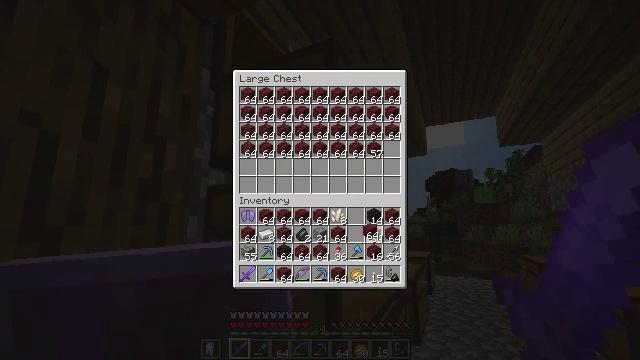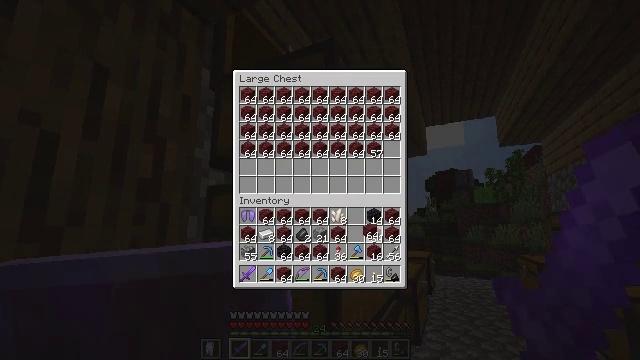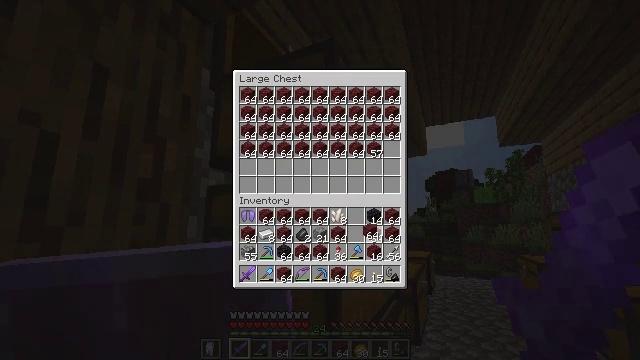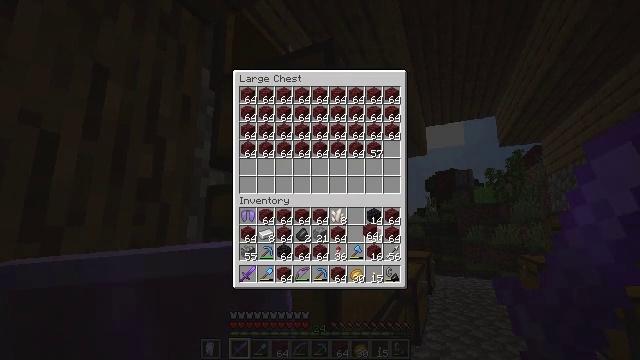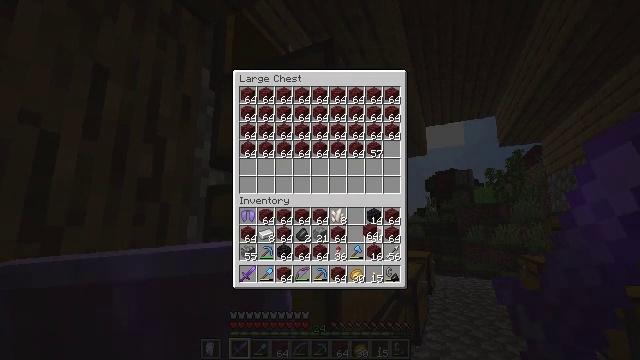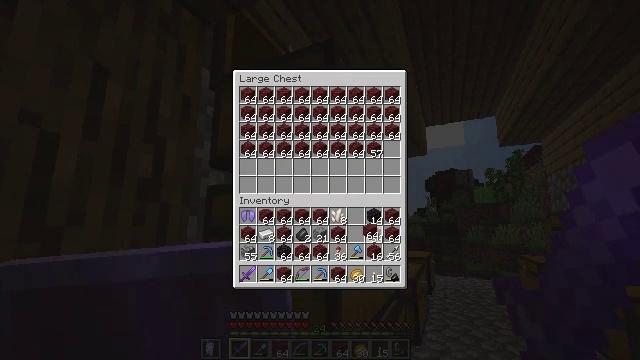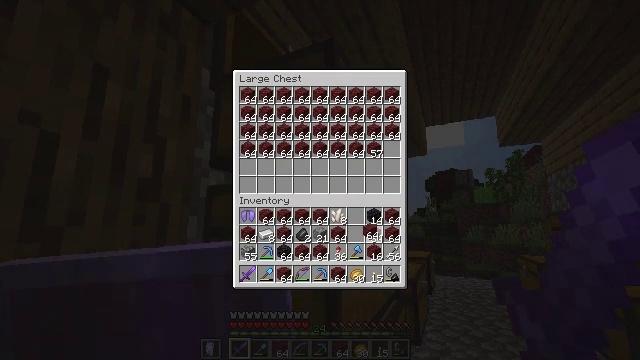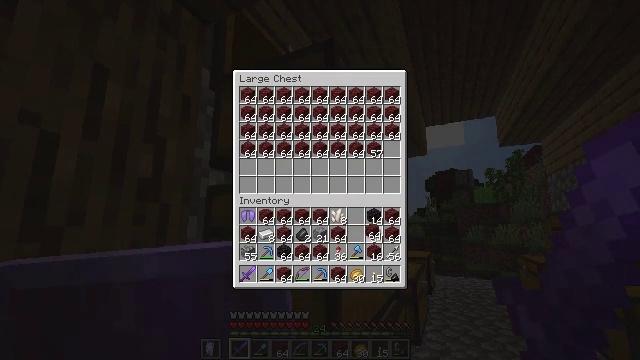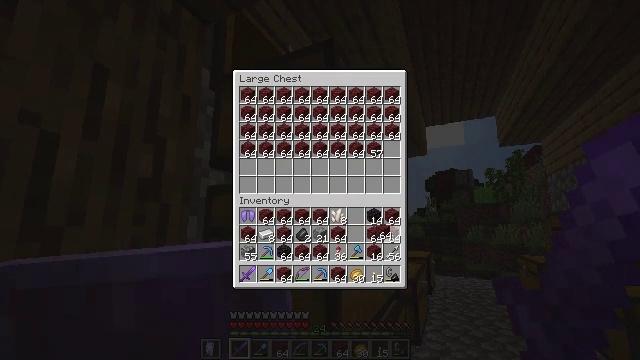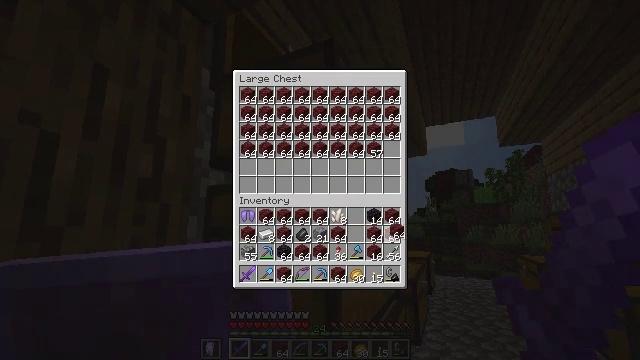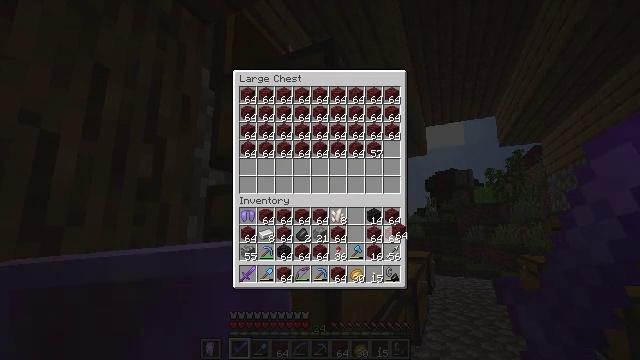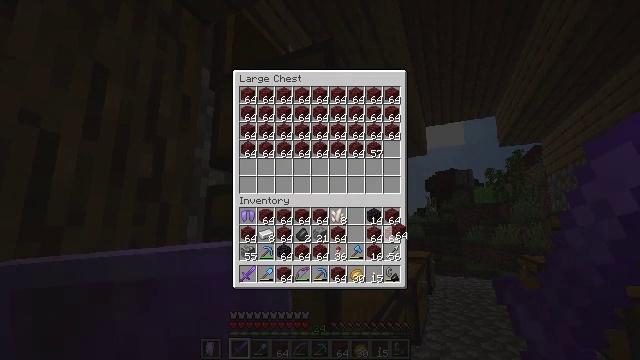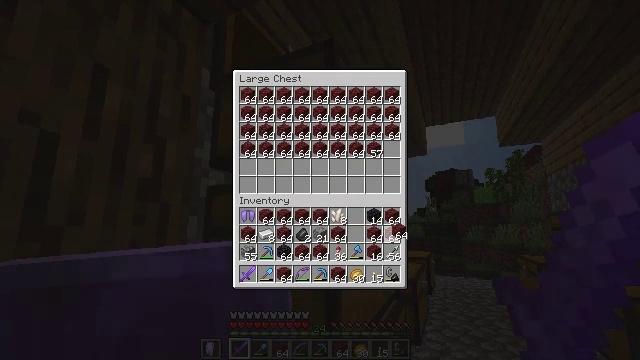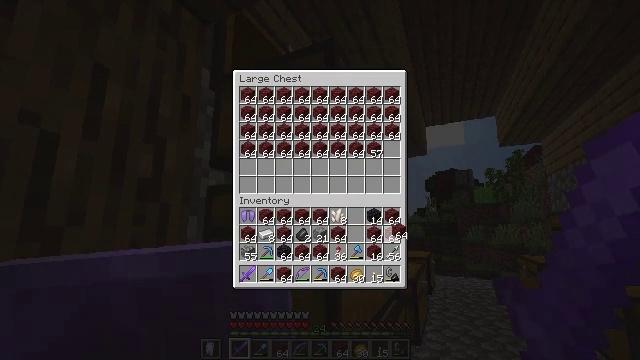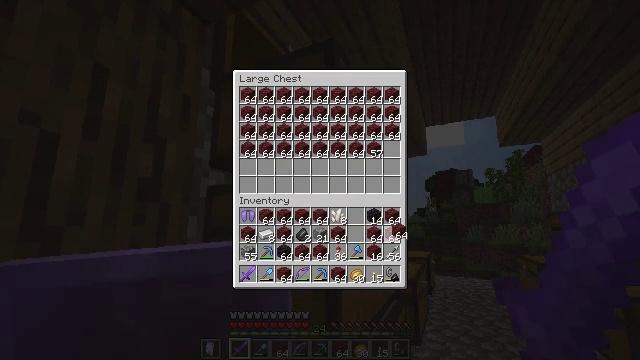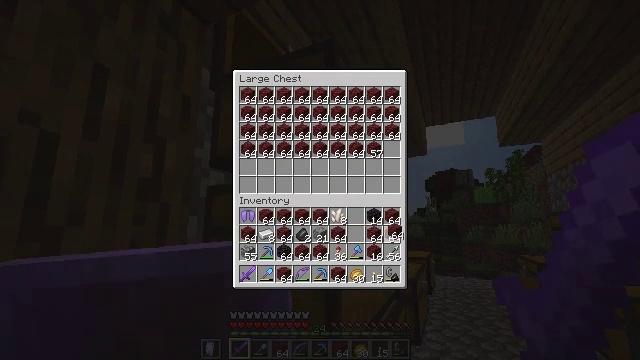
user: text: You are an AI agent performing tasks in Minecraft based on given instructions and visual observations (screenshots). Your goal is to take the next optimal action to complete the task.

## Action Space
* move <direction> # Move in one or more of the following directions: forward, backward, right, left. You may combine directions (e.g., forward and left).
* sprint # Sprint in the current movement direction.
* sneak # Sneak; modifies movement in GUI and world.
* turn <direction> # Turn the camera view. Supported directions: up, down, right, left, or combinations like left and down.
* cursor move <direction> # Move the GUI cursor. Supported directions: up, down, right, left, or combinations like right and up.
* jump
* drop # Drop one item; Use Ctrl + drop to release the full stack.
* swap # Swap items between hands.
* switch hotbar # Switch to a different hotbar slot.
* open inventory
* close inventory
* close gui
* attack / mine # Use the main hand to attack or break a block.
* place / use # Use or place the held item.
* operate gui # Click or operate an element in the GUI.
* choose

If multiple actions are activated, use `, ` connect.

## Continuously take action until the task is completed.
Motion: motion action
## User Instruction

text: Use the furnace to create netherite scrap.
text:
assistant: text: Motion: sprint
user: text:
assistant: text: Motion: sneak, operate gui
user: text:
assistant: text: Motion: sprint, operate gui
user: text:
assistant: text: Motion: sprint, operate gui
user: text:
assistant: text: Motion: sneak, operate gui
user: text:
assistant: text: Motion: sprint, operate gui
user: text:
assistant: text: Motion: sprint
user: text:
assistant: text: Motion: sneak, cursor move right
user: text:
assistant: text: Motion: sprint, cursor move right
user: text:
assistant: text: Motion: sprint
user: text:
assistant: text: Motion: sneak
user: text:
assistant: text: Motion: sprint
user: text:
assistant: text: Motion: sprint
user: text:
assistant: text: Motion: sprint
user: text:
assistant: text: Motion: sprint
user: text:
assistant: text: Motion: sprint
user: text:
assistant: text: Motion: sprint
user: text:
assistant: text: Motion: sprint
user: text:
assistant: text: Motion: sneak
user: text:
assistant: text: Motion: sprint
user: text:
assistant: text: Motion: sprint
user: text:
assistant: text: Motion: sneak
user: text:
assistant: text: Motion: sprint, operate gui
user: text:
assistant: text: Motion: sprint, operate gui
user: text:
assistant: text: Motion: sneak, operate gui
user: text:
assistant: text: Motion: sprint, operate gui
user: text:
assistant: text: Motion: sneak, operate gui
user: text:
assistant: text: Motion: sneak
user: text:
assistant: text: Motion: sprint
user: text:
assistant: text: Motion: sprint